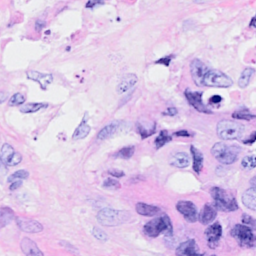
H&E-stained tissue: Breast